Question: I'm having some trouble with colors in interface builder and cocoa.
I build out my interface in photoshop, and when I copy the RGB values from photoshop and set my UI elements in interface builder, or through code, the colors are not even close. I've messed around with setting color profiles in photoshop but can't seem to find one that makes a difference (maybe I'm just using them wrong)
Can anyone lend a hand as to how to set photoshop to more accurately depict the colors used by cocoa? This is what I mean:

I created a box in interface builder and set its RGB to 50, 100, 150, then took a screenshot of it and pasted it into photoshop. Then I created another box in photoshop and set its rgb value to 50, 100, 150. If I sample the IB color, it's RGB comes out to 63, 120, 163.
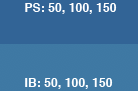
Answer: In Photoshop choose a of
> ColorSync RGB - Generic RGB Profile
Create a new Ps document, in the 'new' dialogue box open up the 'Advanced' tab, for :
> Generic RGB Profile
In the Ps make sure you don't have "Proof Colors" enabled.
You should be good to go.